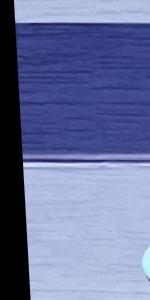
Label: Empty